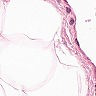
Metastatic tissue present: no